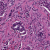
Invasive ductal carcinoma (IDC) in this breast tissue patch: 1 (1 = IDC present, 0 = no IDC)